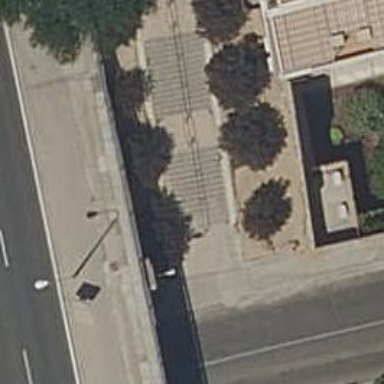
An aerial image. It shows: Concrete steps with ramp.